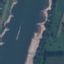
Land use / land cover: River